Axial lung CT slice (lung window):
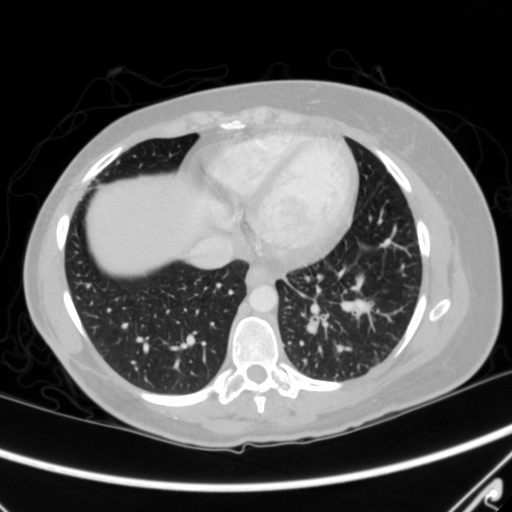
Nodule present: no